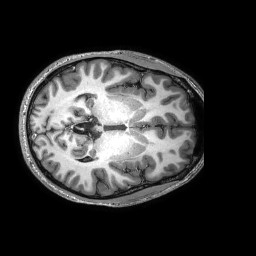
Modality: T1w
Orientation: axial
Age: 18
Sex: male